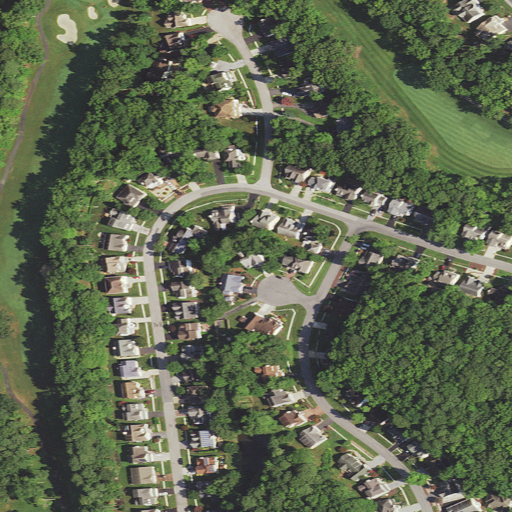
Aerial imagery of cape in Maryland named Jenkins Neck containing low intensity development, open development, medium intensity development, woody wetlands, mixed forest, evergreen forest, and high intensity development